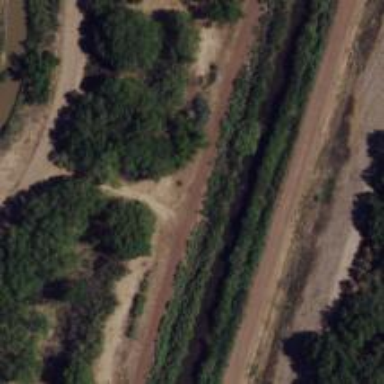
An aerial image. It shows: Cutline track.